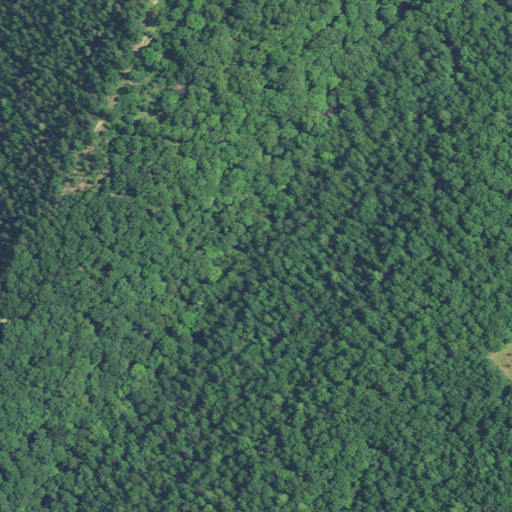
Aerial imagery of valley in West Virginia named Johnson Hollow containing deciduous forest, open development, and mixed forest